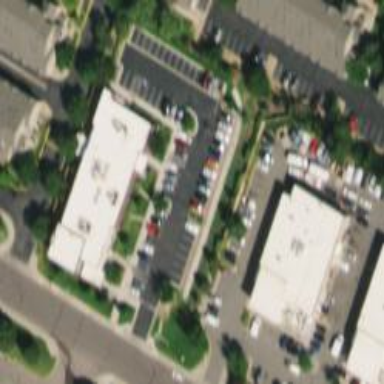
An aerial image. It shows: Parking space.